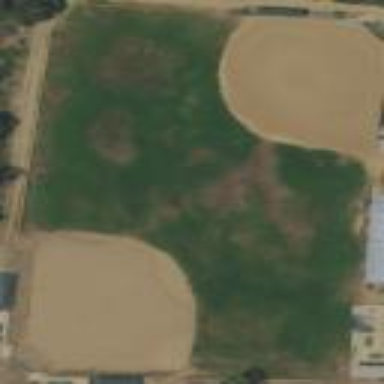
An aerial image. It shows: Softball pitch for leisure land activities.